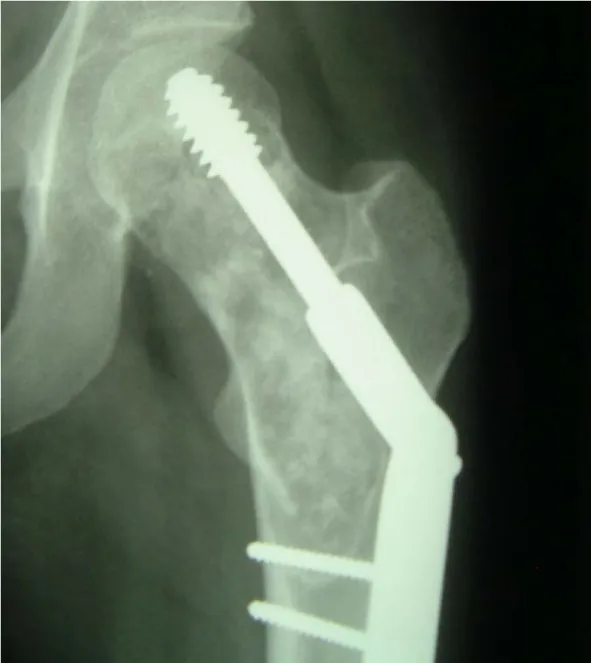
X-Ray, postoperative: spongiose plastic surgery and internal fixation (DHS).
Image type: radiology (x_ray)